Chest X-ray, AP view. Patient: 67 years old, sex F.
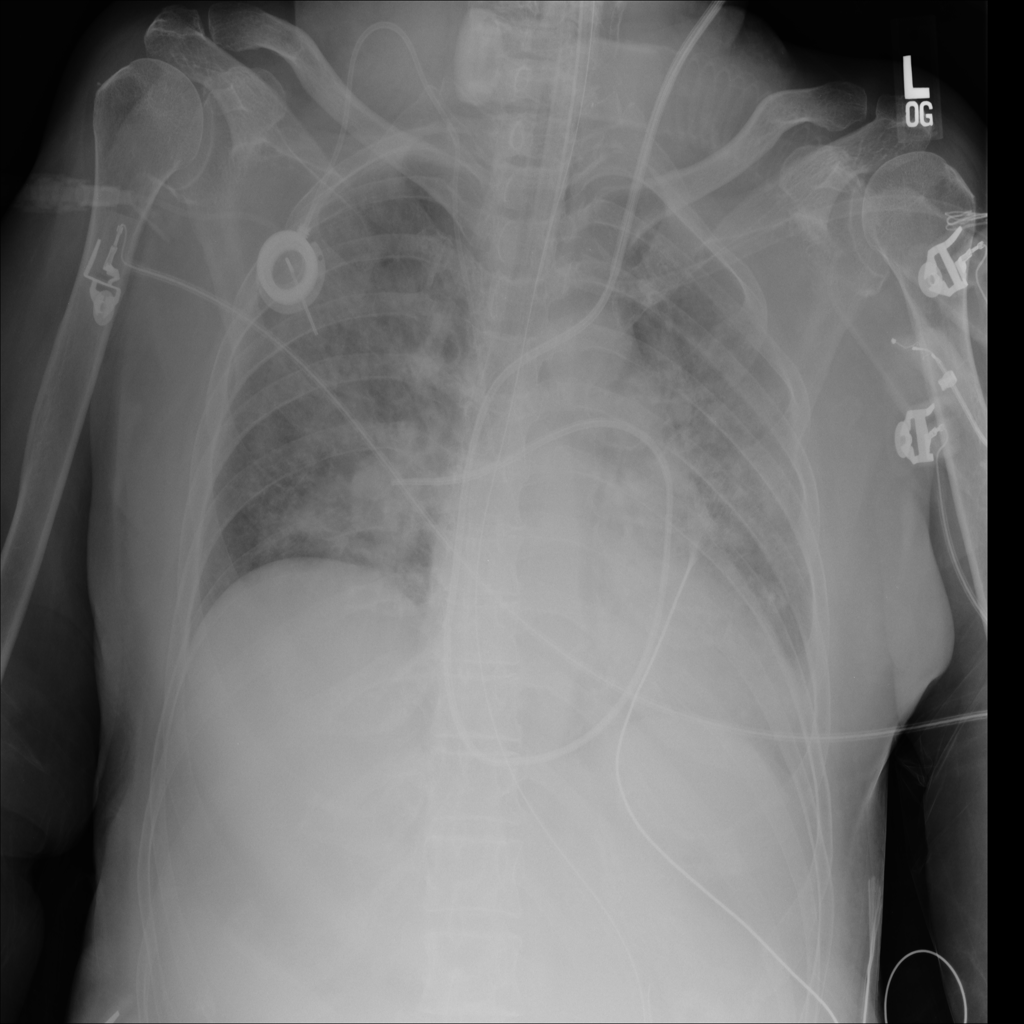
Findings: Infiltration